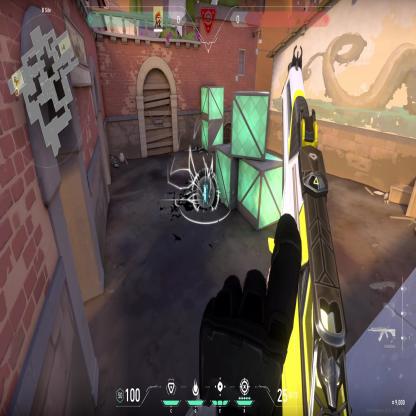
Label: planted spike